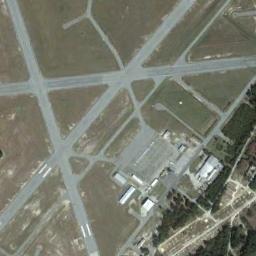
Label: airport